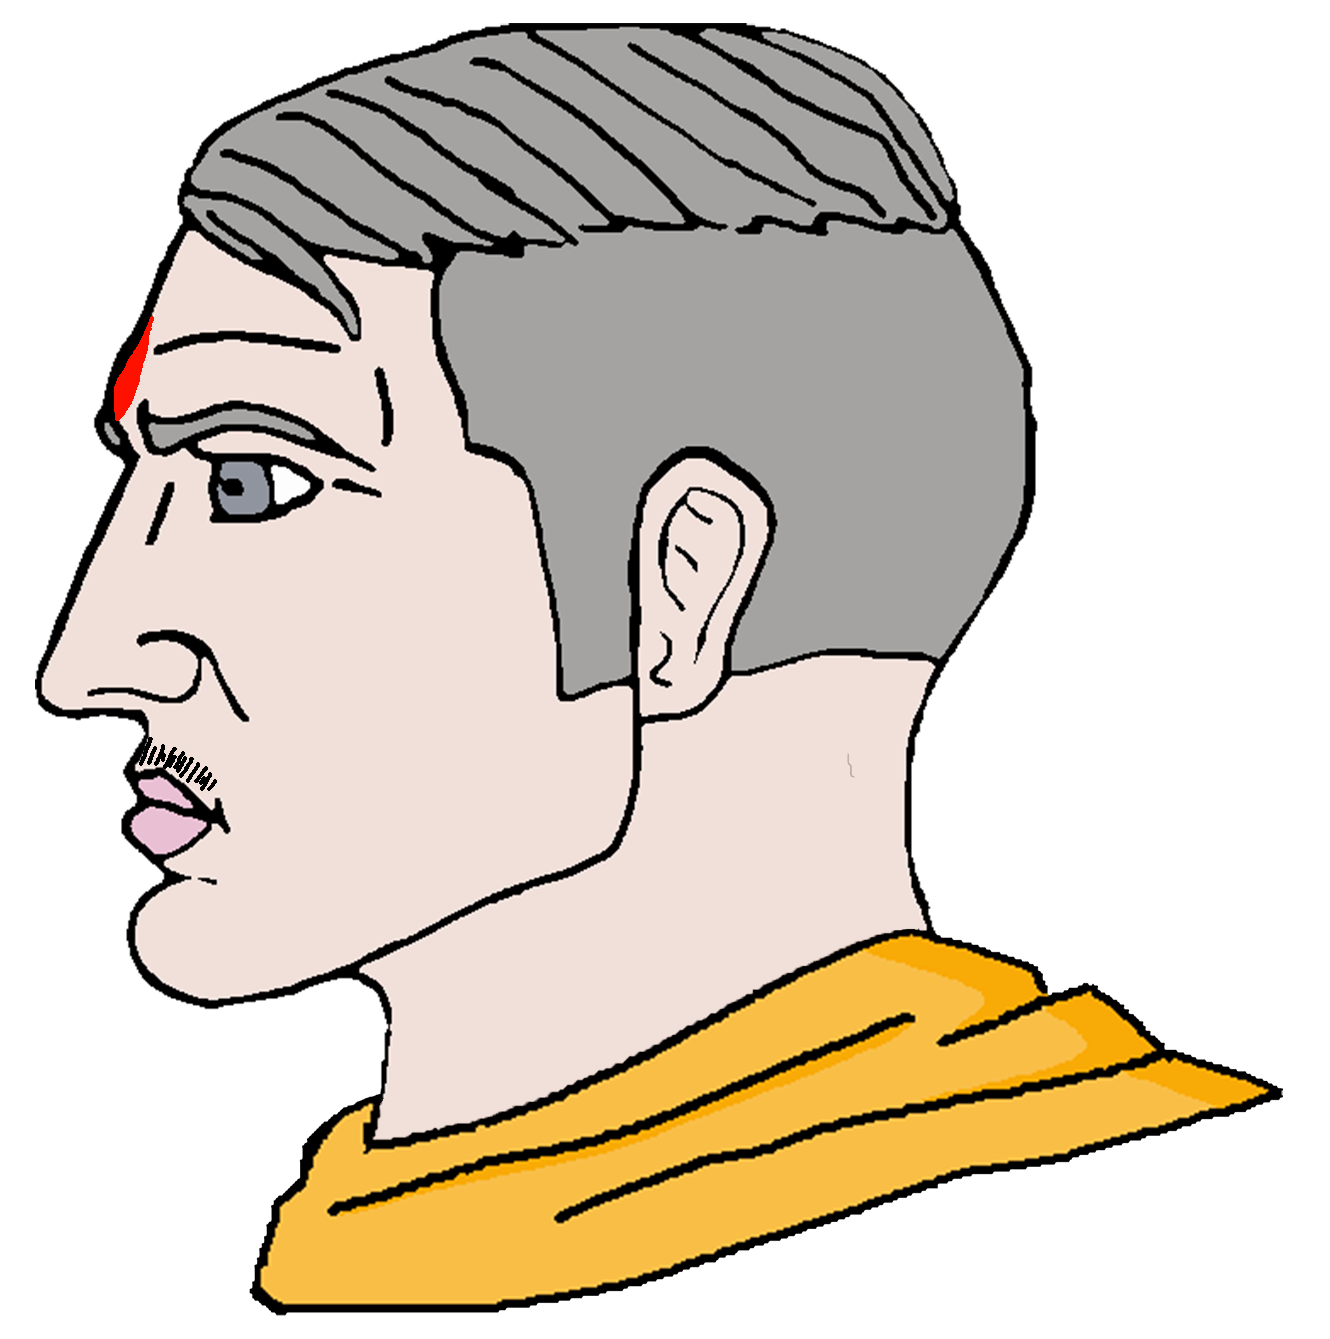
Label: 4_Yes_Chad